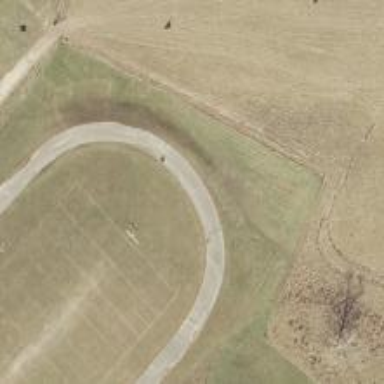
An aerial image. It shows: Track located within leisure land area.